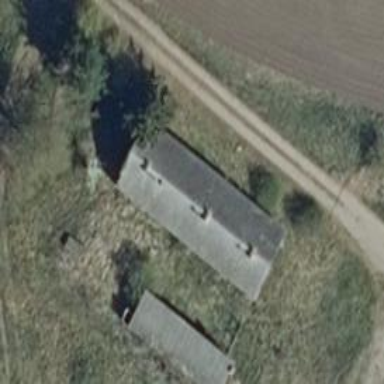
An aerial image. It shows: Detached building with gabled roof.